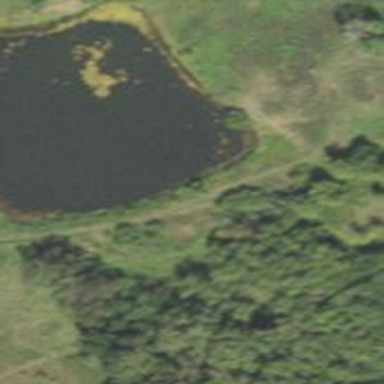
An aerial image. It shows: Serene pond surrounded by nature.